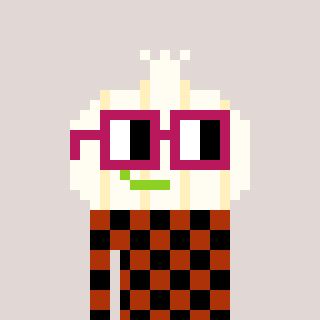
a pixel art character with square dark red glasses, a garlic-shaped head and a hotbrown-colored body on a warm background